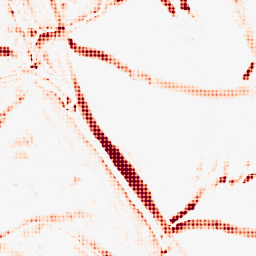
Category: morphological
Decomposition family: morphological_square
Decomposition parameters: operation: opening
size: 15
Upsampling method: sinc_blackman
Upsampling parameters: scale: 8
kernel_size: 8
Upsampling scale: 8